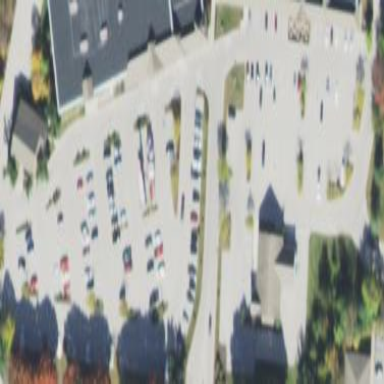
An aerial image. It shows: Parking area with surface.